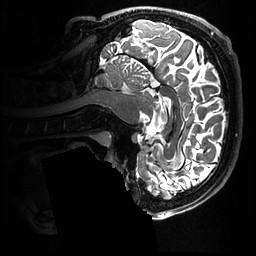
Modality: T2w
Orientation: sagittal
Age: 29
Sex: male
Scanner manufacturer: ge
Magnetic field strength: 3 T
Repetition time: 3.202 s
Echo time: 0.05917 s